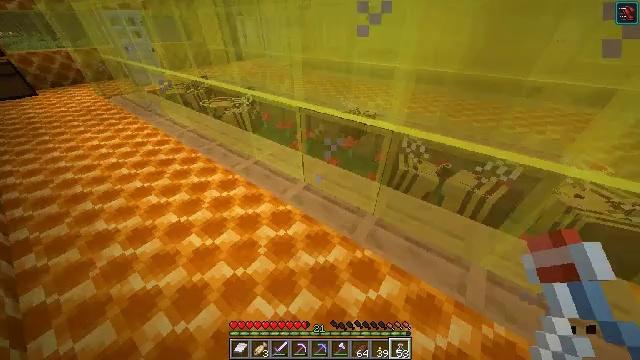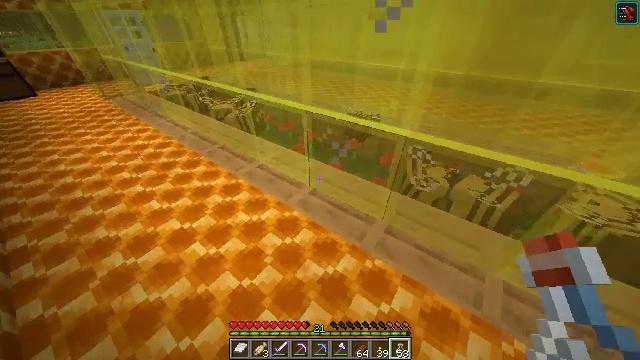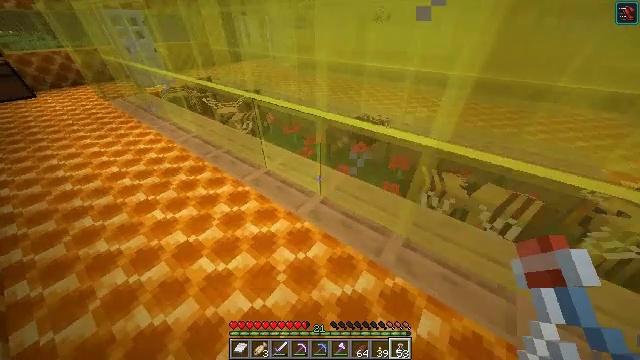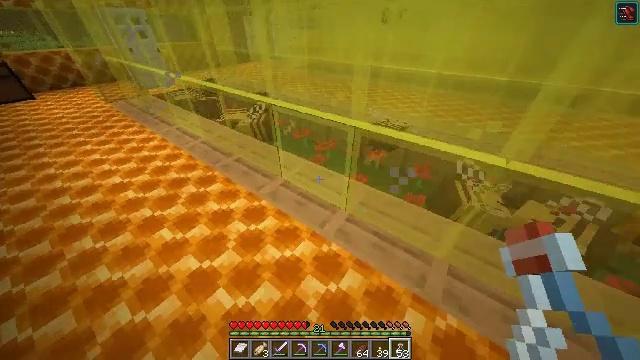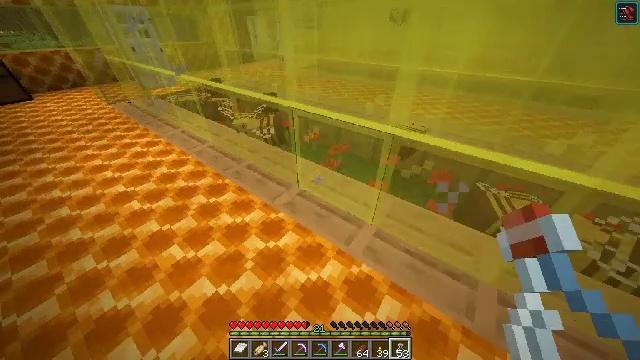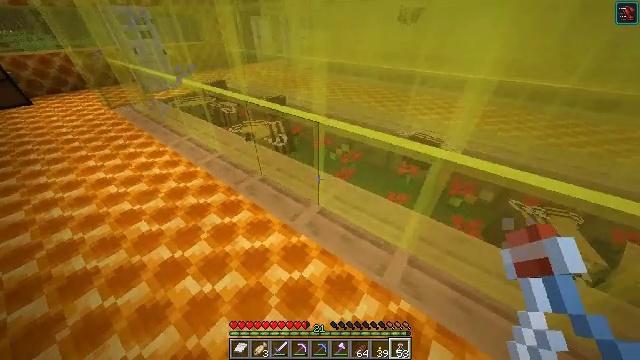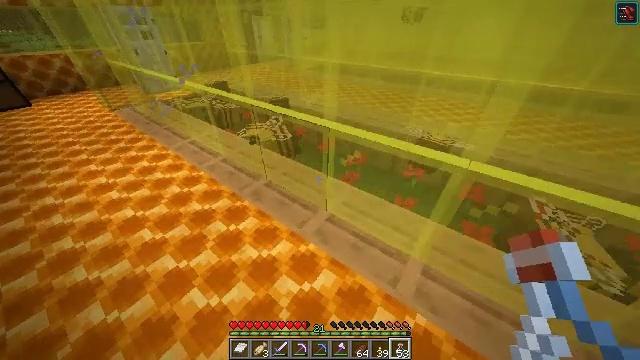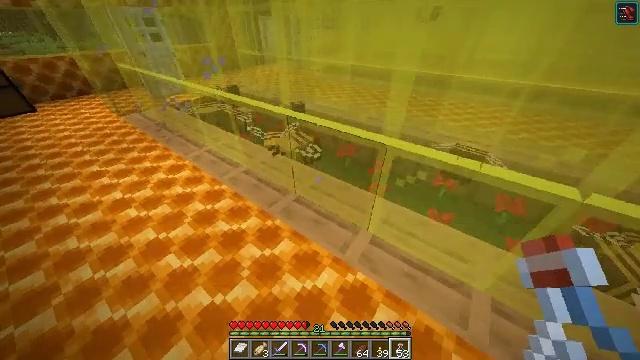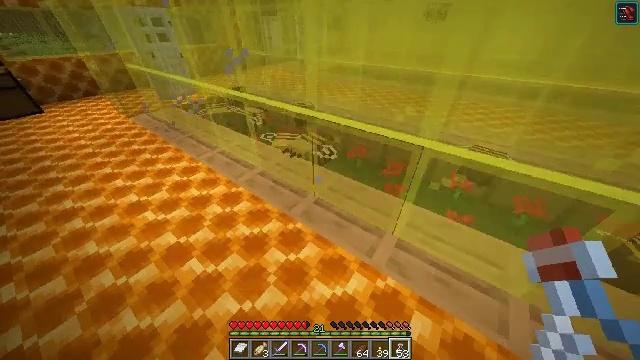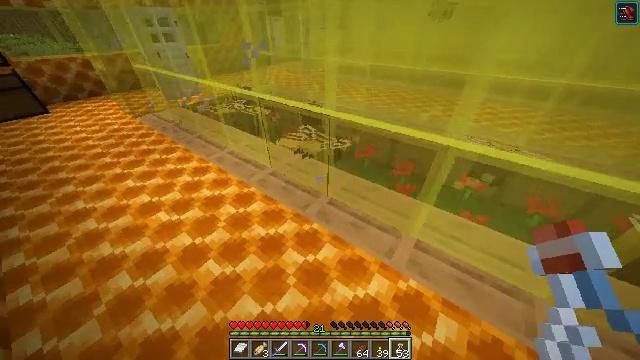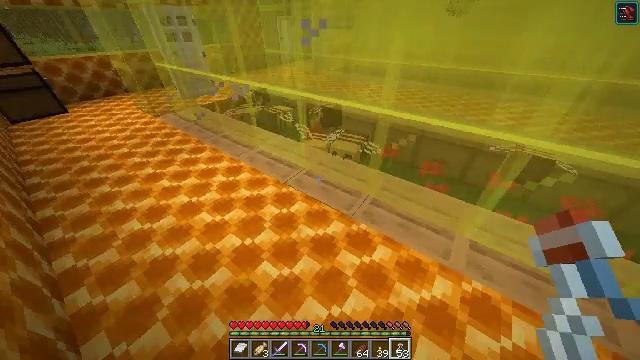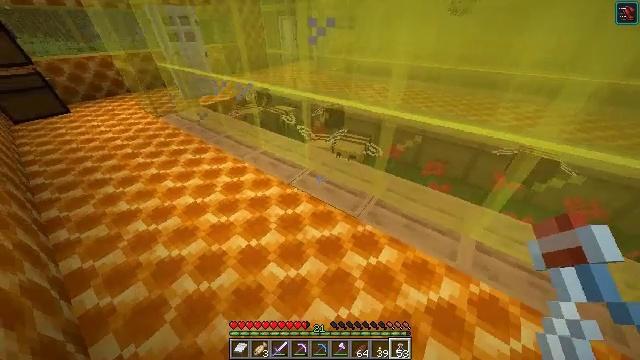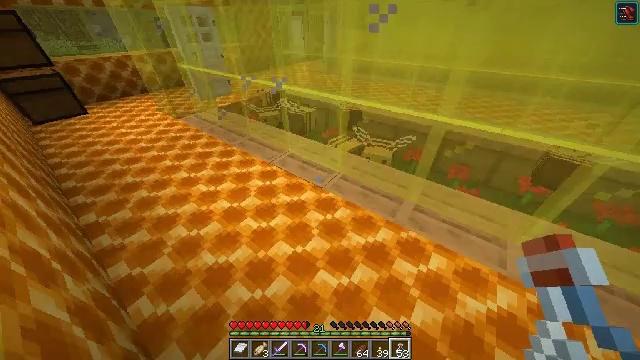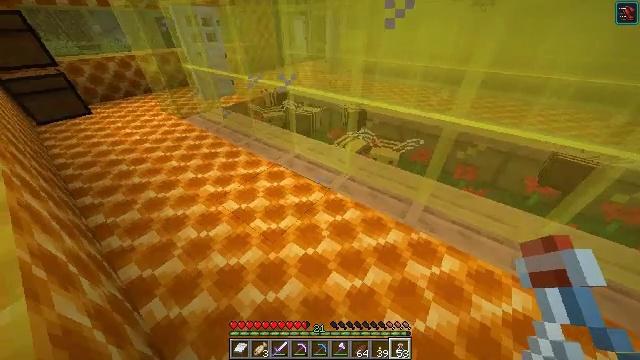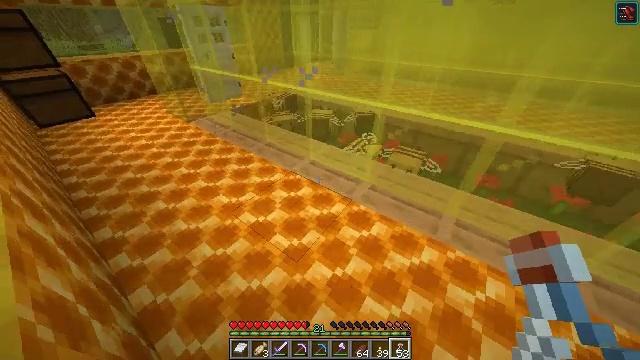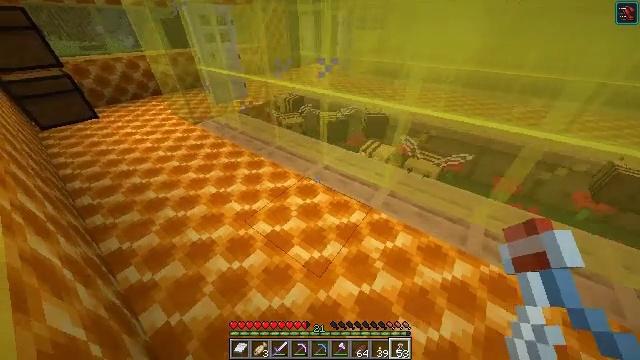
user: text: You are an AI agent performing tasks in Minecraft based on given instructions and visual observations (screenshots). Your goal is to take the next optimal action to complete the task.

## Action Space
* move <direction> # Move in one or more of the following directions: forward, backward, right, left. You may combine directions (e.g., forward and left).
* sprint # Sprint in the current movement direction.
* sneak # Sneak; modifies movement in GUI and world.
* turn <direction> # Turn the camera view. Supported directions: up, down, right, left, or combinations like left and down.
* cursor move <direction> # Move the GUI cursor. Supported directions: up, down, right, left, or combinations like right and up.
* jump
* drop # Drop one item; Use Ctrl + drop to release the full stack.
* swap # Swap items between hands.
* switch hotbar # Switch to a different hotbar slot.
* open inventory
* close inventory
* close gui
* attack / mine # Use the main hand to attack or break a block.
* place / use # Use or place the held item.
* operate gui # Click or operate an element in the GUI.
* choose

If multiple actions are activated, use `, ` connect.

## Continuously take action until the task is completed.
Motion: motion action
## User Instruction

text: Make a honey block from honey bottles.
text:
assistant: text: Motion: move forward and move left
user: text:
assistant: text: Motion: move forward and move left
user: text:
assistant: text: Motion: move forward and move left
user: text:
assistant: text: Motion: move forward and move left
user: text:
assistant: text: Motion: move forward and move left
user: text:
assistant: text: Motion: move forward and move left
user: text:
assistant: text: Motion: move left
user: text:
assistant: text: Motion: move left
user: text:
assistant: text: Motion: move left
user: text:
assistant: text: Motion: move left
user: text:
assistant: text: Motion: move left
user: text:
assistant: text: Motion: move left
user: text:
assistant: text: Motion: move left
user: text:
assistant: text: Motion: move left
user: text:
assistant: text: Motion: move left
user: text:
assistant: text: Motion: move left
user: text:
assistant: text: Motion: move left
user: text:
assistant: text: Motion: move left
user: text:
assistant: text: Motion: move left
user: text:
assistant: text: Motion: move left, turn right
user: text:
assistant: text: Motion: move left
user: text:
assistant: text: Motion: move left, turn right
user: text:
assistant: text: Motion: move left, turn right
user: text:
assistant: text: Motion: move left, turn right and down
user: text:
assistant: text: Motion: turn right
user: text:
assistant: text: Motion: no_op
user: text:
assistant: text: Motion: no_op
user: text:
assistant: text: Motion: no_op
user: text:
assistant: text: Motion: no_op
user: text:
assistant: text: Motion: no_op